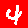
Digit: 4